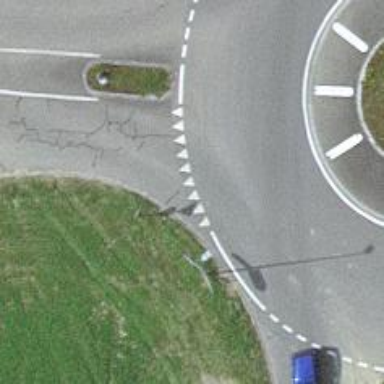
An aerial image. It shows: Road with "give way" sign.